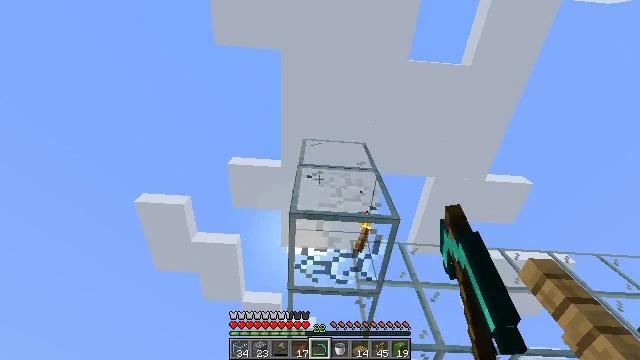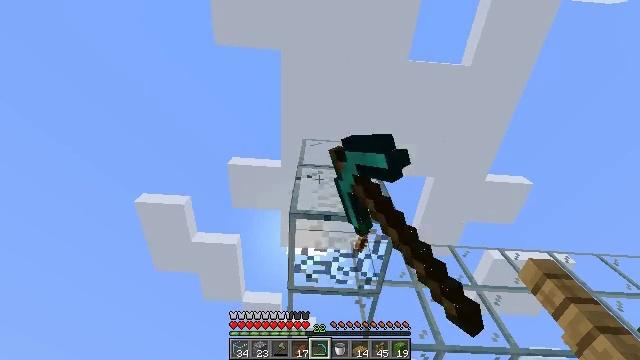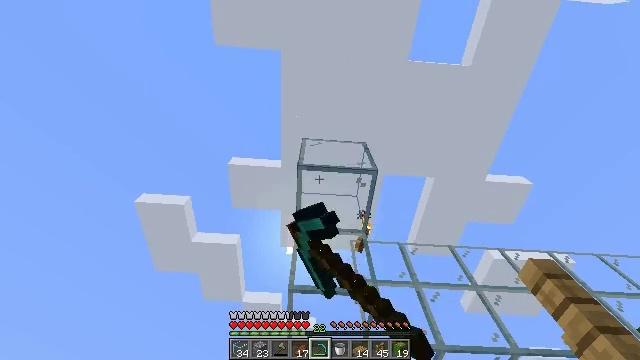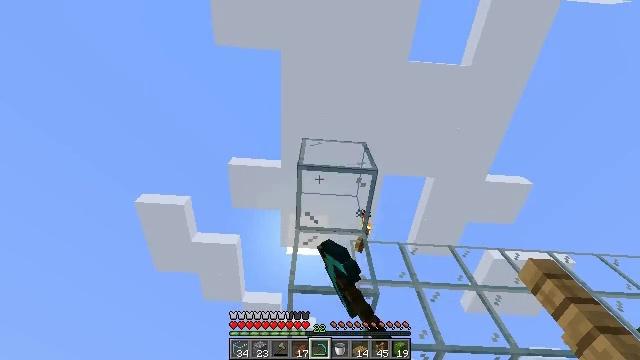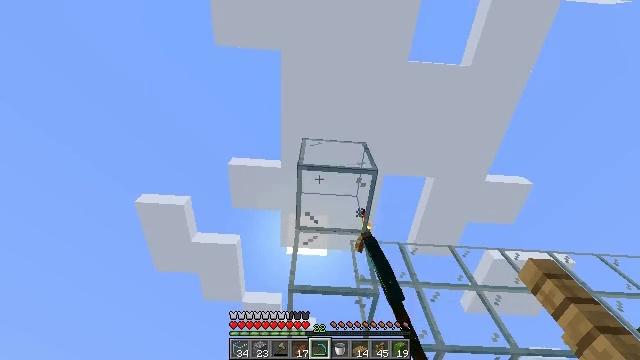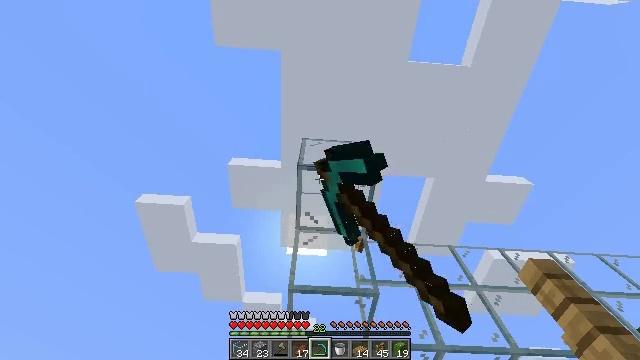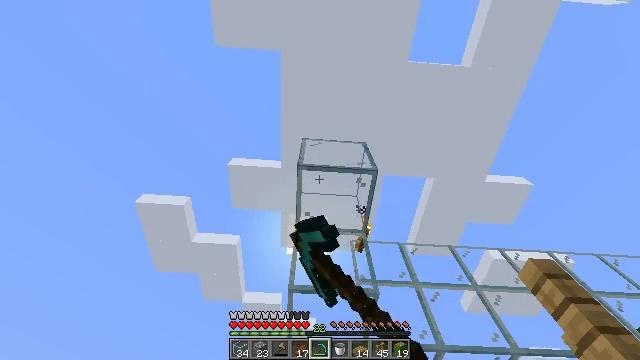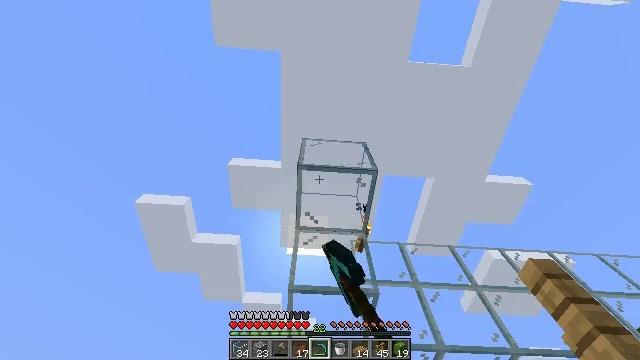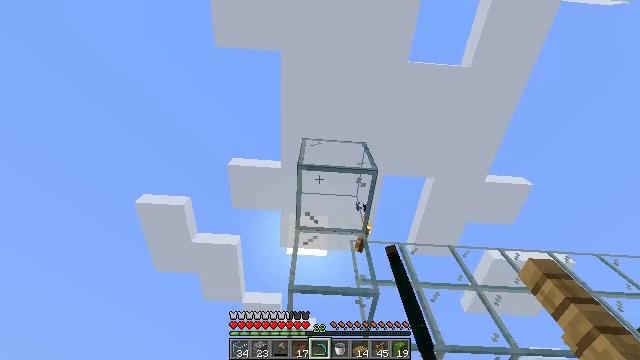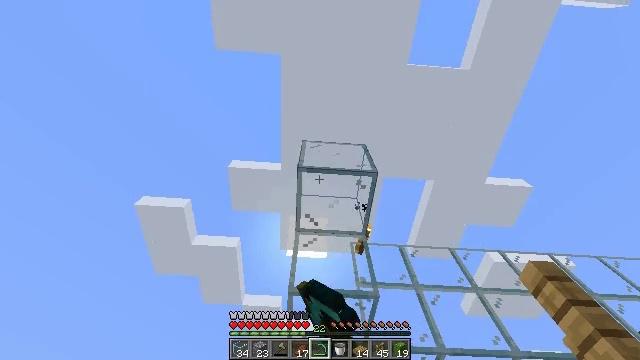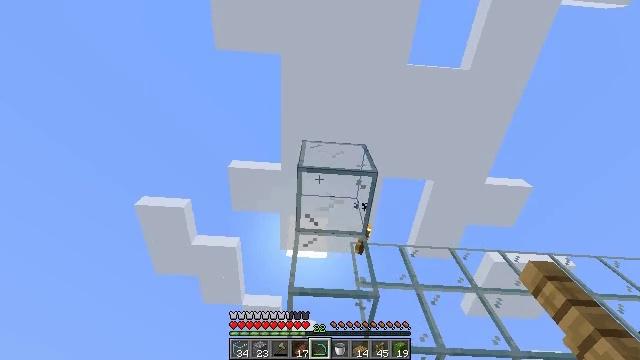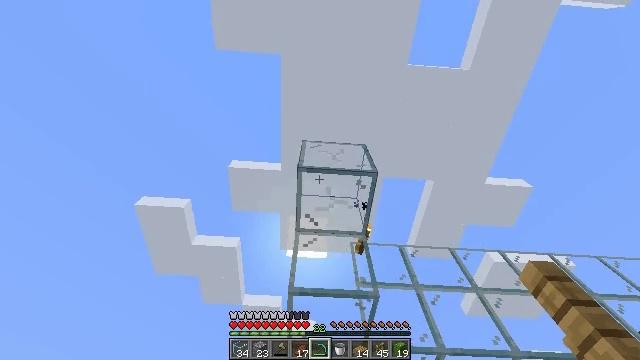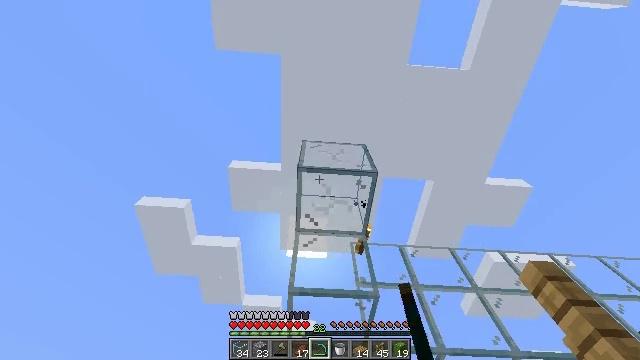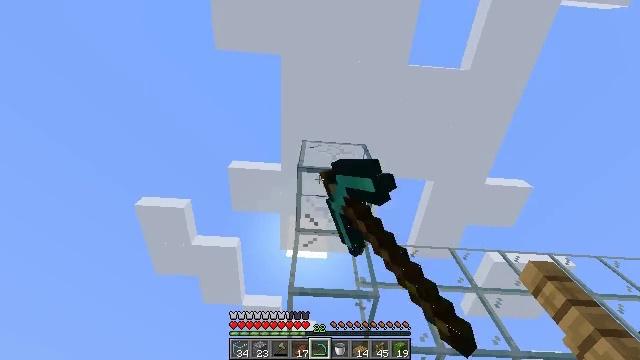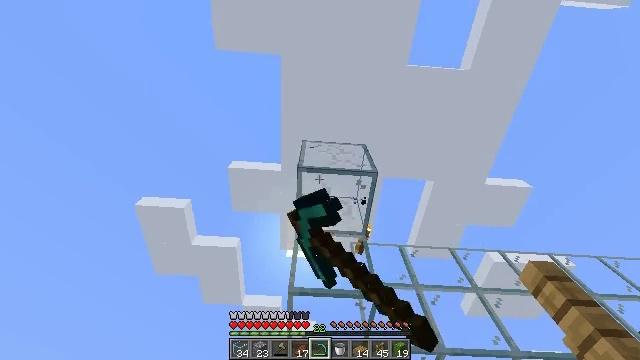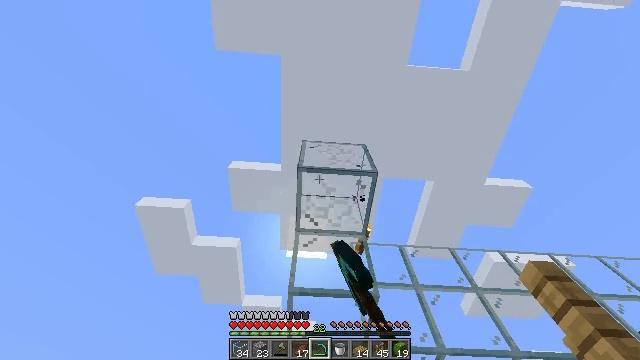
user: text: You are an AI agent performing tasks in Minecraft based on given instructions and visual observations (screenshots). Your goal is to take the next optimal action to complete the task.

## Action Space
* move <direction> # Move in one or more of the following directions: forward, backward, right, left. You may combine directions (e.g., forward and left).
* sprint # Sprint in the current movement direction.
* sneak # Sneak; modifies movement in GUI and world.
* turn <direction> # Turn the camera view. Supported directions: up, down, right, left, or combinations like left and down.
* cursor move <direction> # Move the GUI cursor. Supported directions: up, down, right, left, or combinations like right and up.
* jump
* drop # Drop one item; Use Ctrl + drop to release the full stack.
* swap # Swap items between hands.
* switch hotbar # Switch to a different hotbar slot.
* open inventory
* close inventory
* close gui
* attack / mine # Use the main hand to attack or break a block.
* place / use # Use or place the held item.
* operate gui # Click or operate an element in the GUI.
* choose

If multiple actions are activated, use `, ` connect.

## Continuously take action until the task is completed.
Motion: motion action
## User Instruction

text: Attack the glass to break it.
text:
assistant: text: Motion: attack / mine
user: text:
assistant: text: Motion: attack / mine
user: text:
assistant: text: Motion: attack / mine
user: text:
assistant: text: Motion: attack / mine
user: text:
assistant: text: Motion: attack / mine
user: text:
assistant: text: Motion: attack / mine
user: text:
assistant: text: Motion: attack / mine
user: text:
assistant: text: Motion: attack / mine
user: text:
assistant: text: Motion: attack / mine
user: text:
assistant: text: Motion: attack / mine
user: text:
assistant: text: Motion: attack / mine
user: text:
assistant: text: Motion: attack / mine
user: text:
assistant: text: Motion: attack / mine
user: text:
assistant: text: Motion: attack / mine
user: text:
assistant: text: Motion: attack / mine
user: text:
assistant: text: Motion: attack / mine
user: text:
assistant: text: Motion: attack / mine
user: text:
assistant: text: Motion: attack / mine
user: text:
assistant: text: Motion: move forward, attack / mine
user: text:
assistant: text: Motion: move forward, attack / mine
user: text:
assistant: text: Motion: move forward, attack / mine
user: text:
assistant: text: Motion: move forward, attack / mine
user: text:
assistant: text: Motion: move forward, attack / mine
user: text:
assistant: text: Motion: move forward, attack / mine
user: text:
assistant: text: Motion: attack / mine
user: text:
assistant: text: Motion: attack / mine
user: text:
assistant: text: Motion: attack / mine
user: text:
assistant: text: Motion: attack / mine
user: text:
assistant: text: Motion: attack / mine
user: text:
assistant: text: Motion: attack / mine